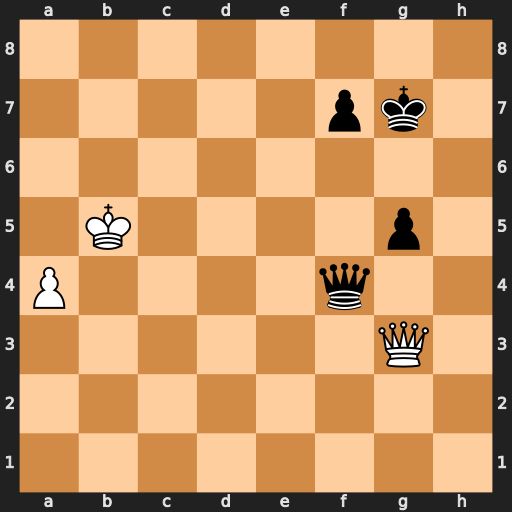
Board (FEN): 8/5pk1/8/1K4p1/P4q2/6Q1/8/8
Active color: w
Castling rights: -
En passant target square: -
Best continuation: Qxf4 gxf4 Kc4 f3 Kd3 f2 Ke2